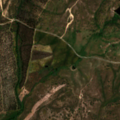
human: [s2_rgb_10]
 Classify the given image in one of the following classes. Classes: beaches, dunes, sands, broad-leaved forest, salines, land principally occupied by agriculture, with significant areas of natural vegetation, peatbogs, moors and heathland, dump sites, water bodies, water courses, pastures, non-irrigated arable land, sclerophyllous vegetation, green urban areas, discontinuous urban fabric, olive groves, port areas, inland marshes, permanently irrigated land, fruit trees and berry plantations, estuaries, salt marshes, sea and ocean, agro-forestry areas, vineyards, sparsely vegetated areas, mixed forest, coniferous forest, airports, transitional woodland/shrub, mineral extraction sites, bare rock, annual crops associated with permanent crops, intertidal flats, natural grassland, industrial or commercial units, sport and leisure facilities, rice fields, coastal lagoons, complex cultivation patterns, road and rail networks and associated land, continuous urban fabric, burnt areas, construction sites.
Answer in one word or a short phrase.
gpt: non-irrigated arable land, pastures, agro-forestry areas, broad-leaved forest, transitional woodland/shrub